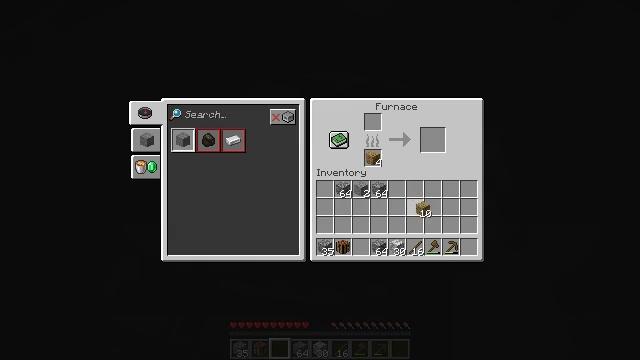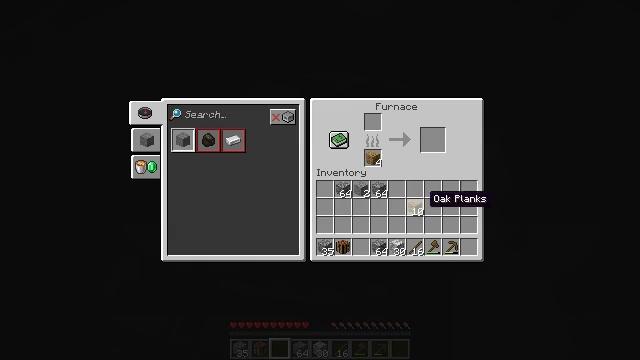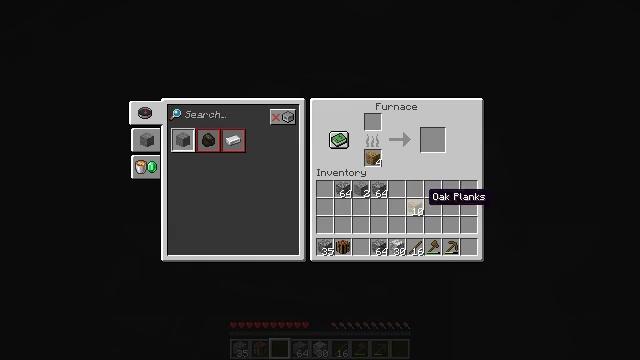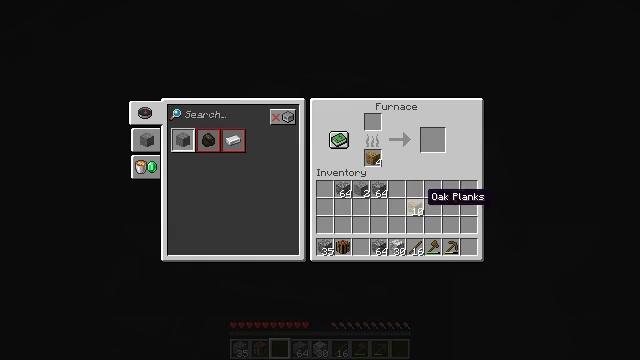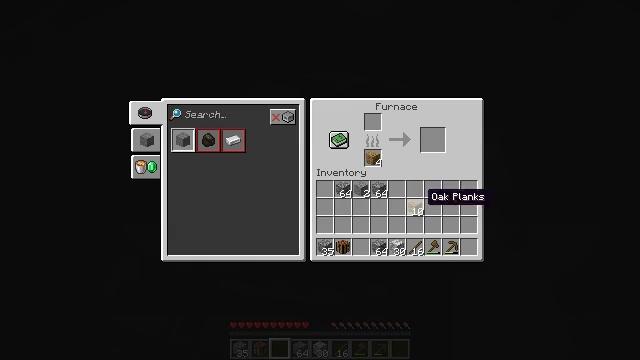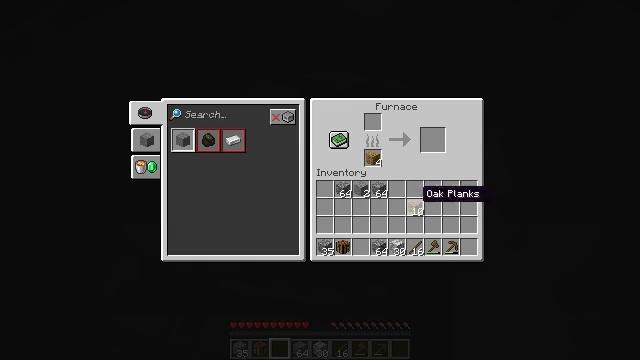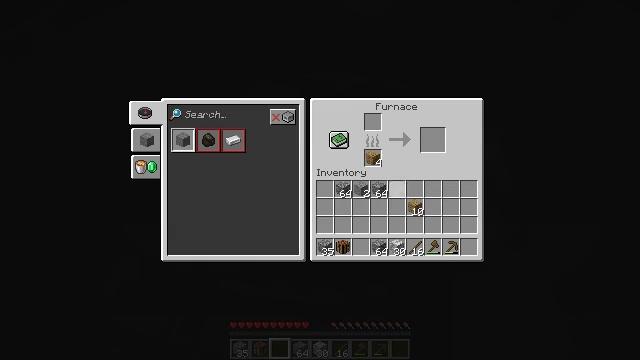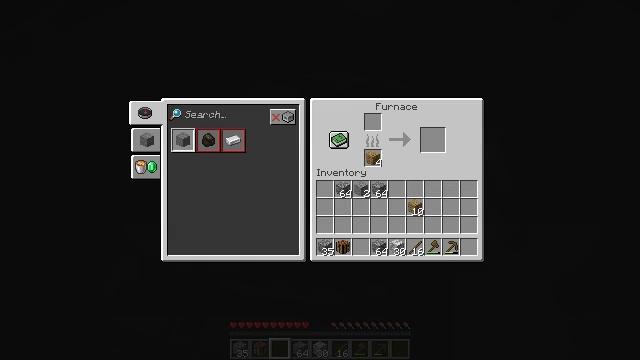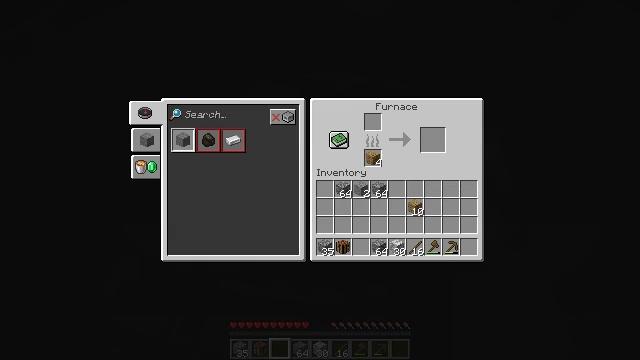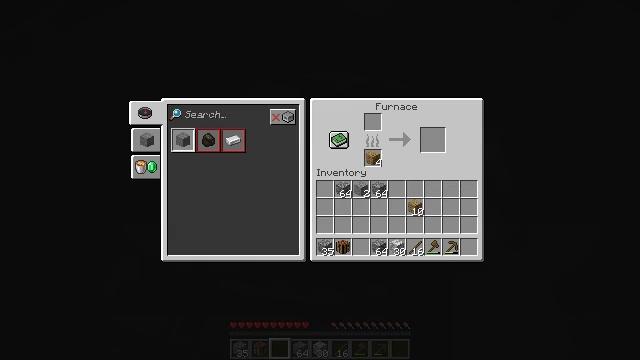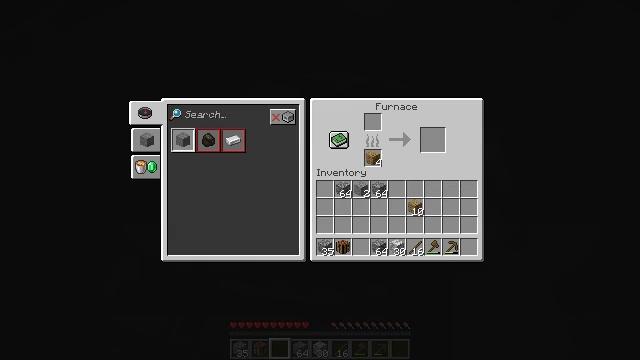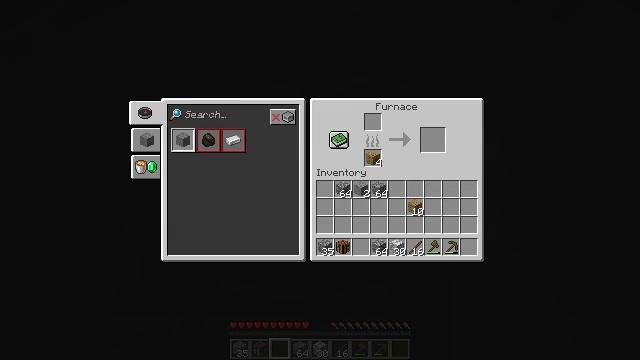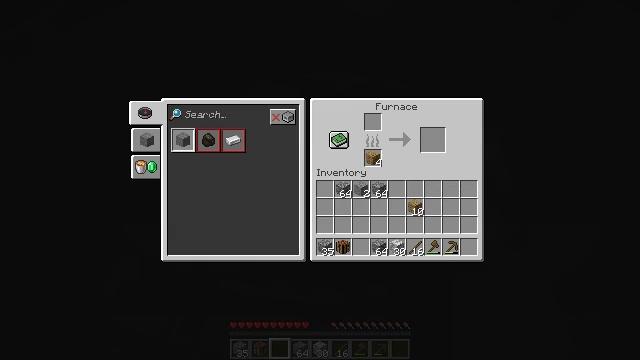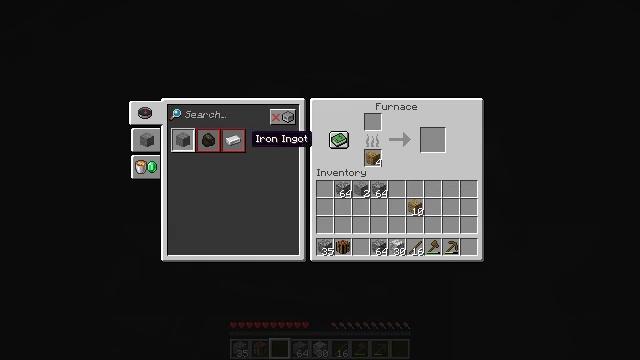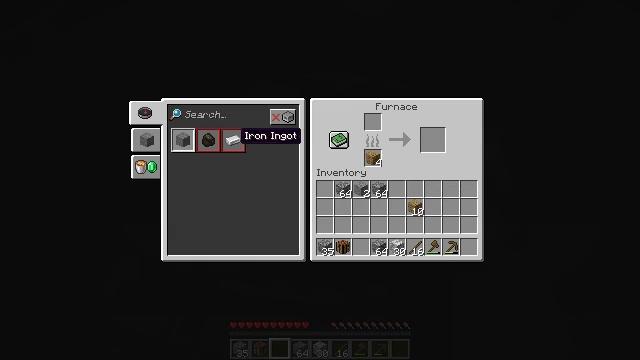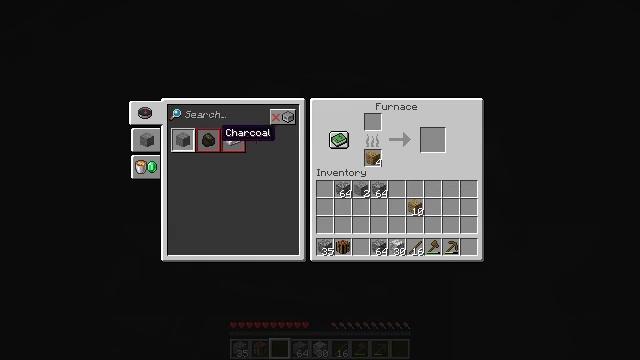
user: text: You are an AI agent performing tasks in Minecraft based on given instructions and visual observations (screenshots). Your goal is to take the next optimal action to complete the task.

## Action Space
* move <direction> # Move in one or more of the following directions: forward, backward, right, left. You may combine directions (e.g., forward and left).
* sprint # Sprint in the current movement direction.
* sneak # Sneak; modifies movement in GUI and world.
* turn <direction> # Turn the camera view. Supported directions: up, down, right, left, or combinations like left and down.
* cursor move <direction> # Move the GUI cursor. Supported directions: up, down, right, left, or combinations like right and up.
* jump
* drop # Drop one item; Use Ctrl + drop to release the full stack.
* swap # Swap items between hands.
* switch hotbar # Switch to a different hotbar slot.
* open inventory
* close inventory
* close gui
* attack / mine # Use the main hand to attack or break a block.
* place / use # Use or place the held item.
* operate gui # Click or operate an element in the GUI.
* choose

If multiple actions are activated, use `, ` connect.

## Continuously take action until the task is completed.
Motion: motion action
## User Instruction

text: Get the furnace back into your inventory.
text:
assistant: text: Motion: no_op
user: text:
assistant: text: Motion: no_op
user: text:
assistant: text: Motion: no_op
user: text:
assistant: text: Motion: no_op
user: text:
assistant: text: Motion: no_op
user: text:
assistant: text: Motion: cursor move left and up
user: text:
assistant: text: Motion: cursor move left and up
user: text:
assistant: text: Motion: cursor move left and up
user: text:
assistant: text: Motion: cursor move left and up
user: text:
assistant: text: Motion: cursor move left
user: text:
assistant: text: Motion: no_op
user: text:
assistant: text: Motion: no_op
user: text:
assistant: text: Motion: no_op
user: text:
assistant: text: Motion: cursor move left
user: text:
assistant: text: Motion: cursor move left
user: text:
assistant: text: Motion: cursor move left
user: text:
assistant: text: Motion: no_op
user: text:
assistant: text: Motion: no_op
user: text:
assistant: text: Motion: no_op
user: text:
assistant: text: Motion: no_op
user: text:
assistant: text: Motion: no_op
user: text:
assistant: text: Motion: no_op
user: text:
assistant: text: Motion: no_op
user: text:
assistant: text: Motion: no_op
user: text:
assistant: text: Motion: no_op
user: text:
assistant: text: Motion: no_op
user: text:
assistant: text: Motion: no_op
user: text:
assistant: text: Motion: no_op
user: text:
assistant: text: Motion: no_op
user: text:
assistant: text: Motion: no_op